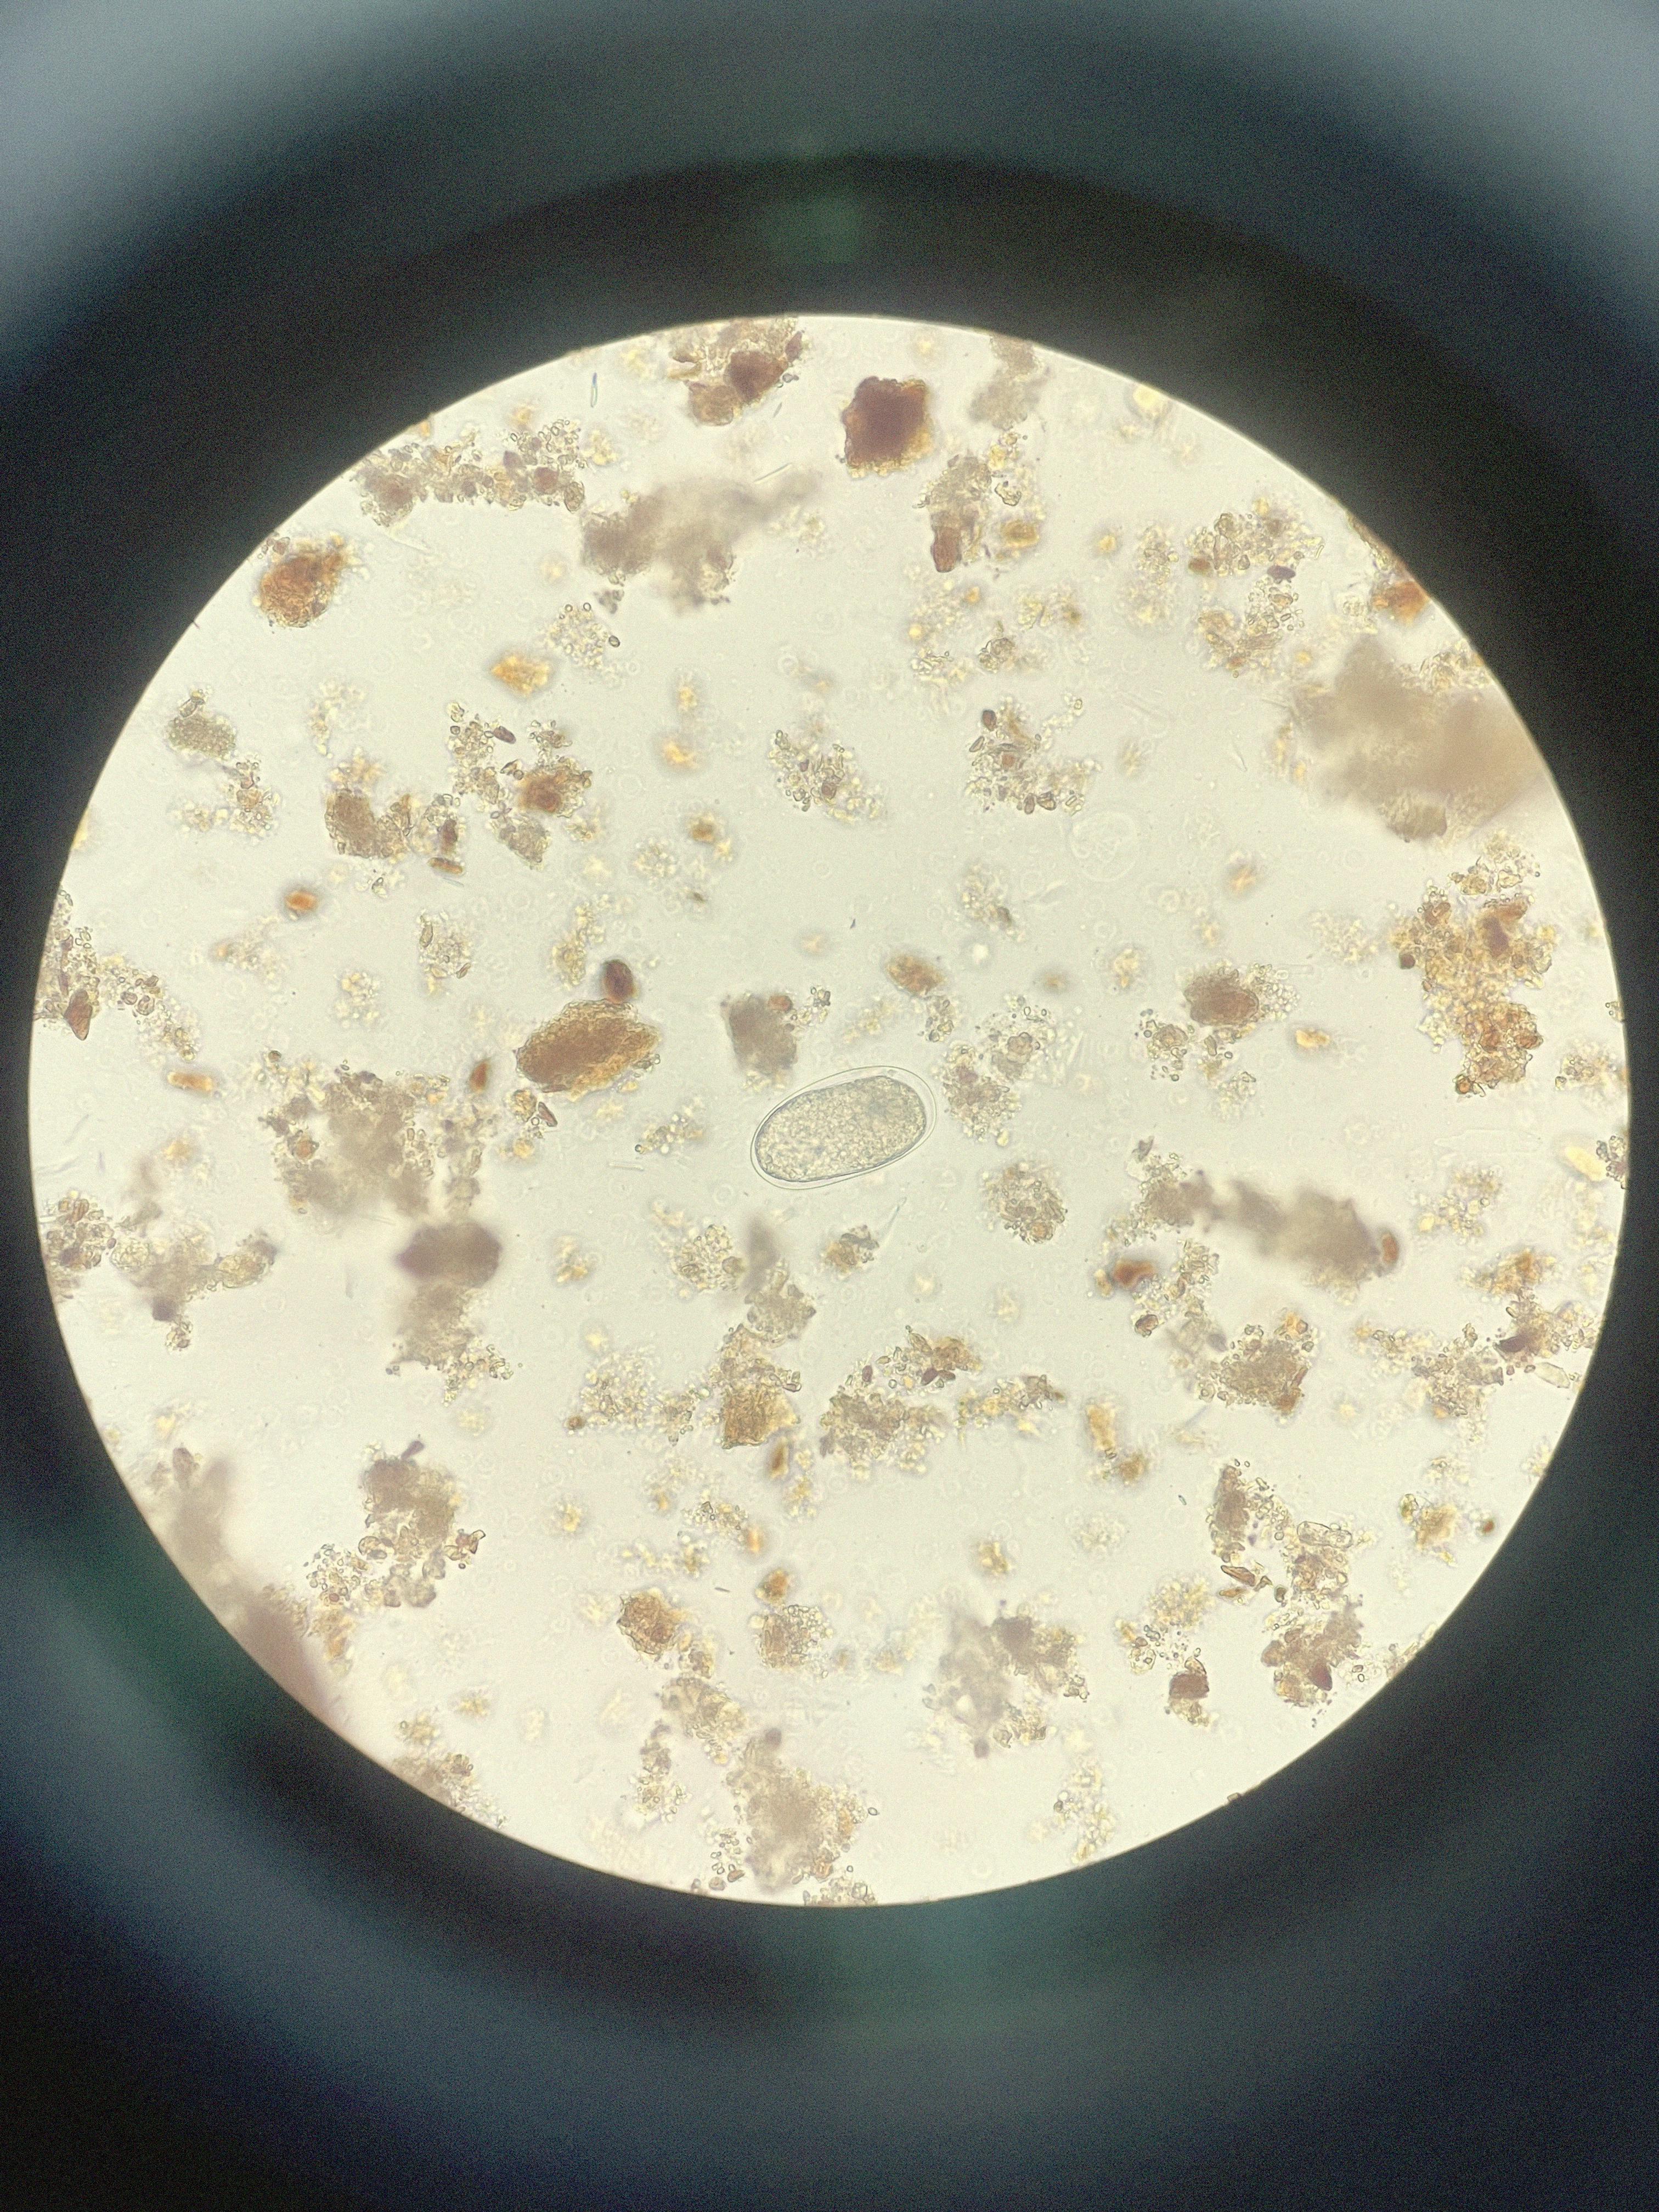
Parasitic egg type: Hookworm egg